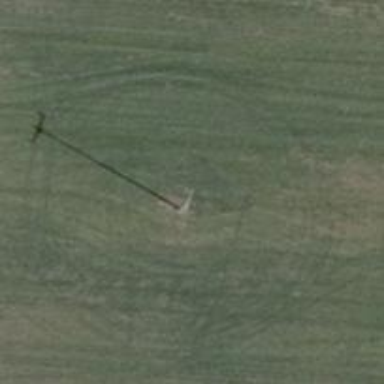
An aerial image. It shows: Power pole.